Question: I currently have a stable master branch, and a branch with a lot of big changes on certain classes.
While using the "changes" branch, I discovered a bug I also want to fix on the master branch.
I fixed it by changing only one line of code on the master.
Now, I want to have this hotfix also added onto the "changes" branch.
<URL>, it's been suggested that the best option would be to Rebase.
When applying 'git rebase master' on the "changes" branch, though, git seems to consider one of the
conflicting files a completely different file than before. Using 'mergetools --tool diffuse', I get the following diagnostic:

As you can see, there's one change in the first file, tons of changes in the second, and apparently no overlap between anything.
My question is: Is there a way to merge a into a heavily altered branch, without having to spend a lot of effort into conflict resolution? If not, what's the best way to handle this situation?
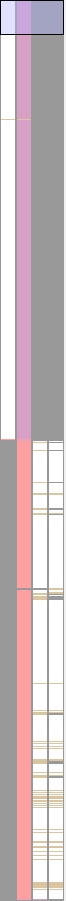
Answer: You can use the cherry-pick method user3387542 suggests, it's a good way to do it, just not the only way. Another is, since the bug also exists on the master branch the most recent merge base for the two also has it.
'''
git checkout $(git merge-base master changes)
# fix bug at the last branchpoint
git commit -m 'fix bug #27182'
git branch bugfix-27182
git checkout master
git merge bugfix-27182
git checkout changes
git merge bugfix-27182
# git branch -d bugfix-27182
'''
There's downsides either way, you're balancing commit-graph clutter with clear traceability (it's easy to say 'git branch --contains $somecommit' to find out which branches contain the fix, not so easy nor so certain to look for equivalent commits but a much cleaner-looking history.